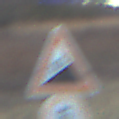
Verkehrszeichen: Steigung10
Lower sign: Geschwindigkeit5
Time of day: SunriseSunset
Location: Outdoor (Nature)
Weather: Clear
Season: Winter
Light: Natural